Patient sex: M
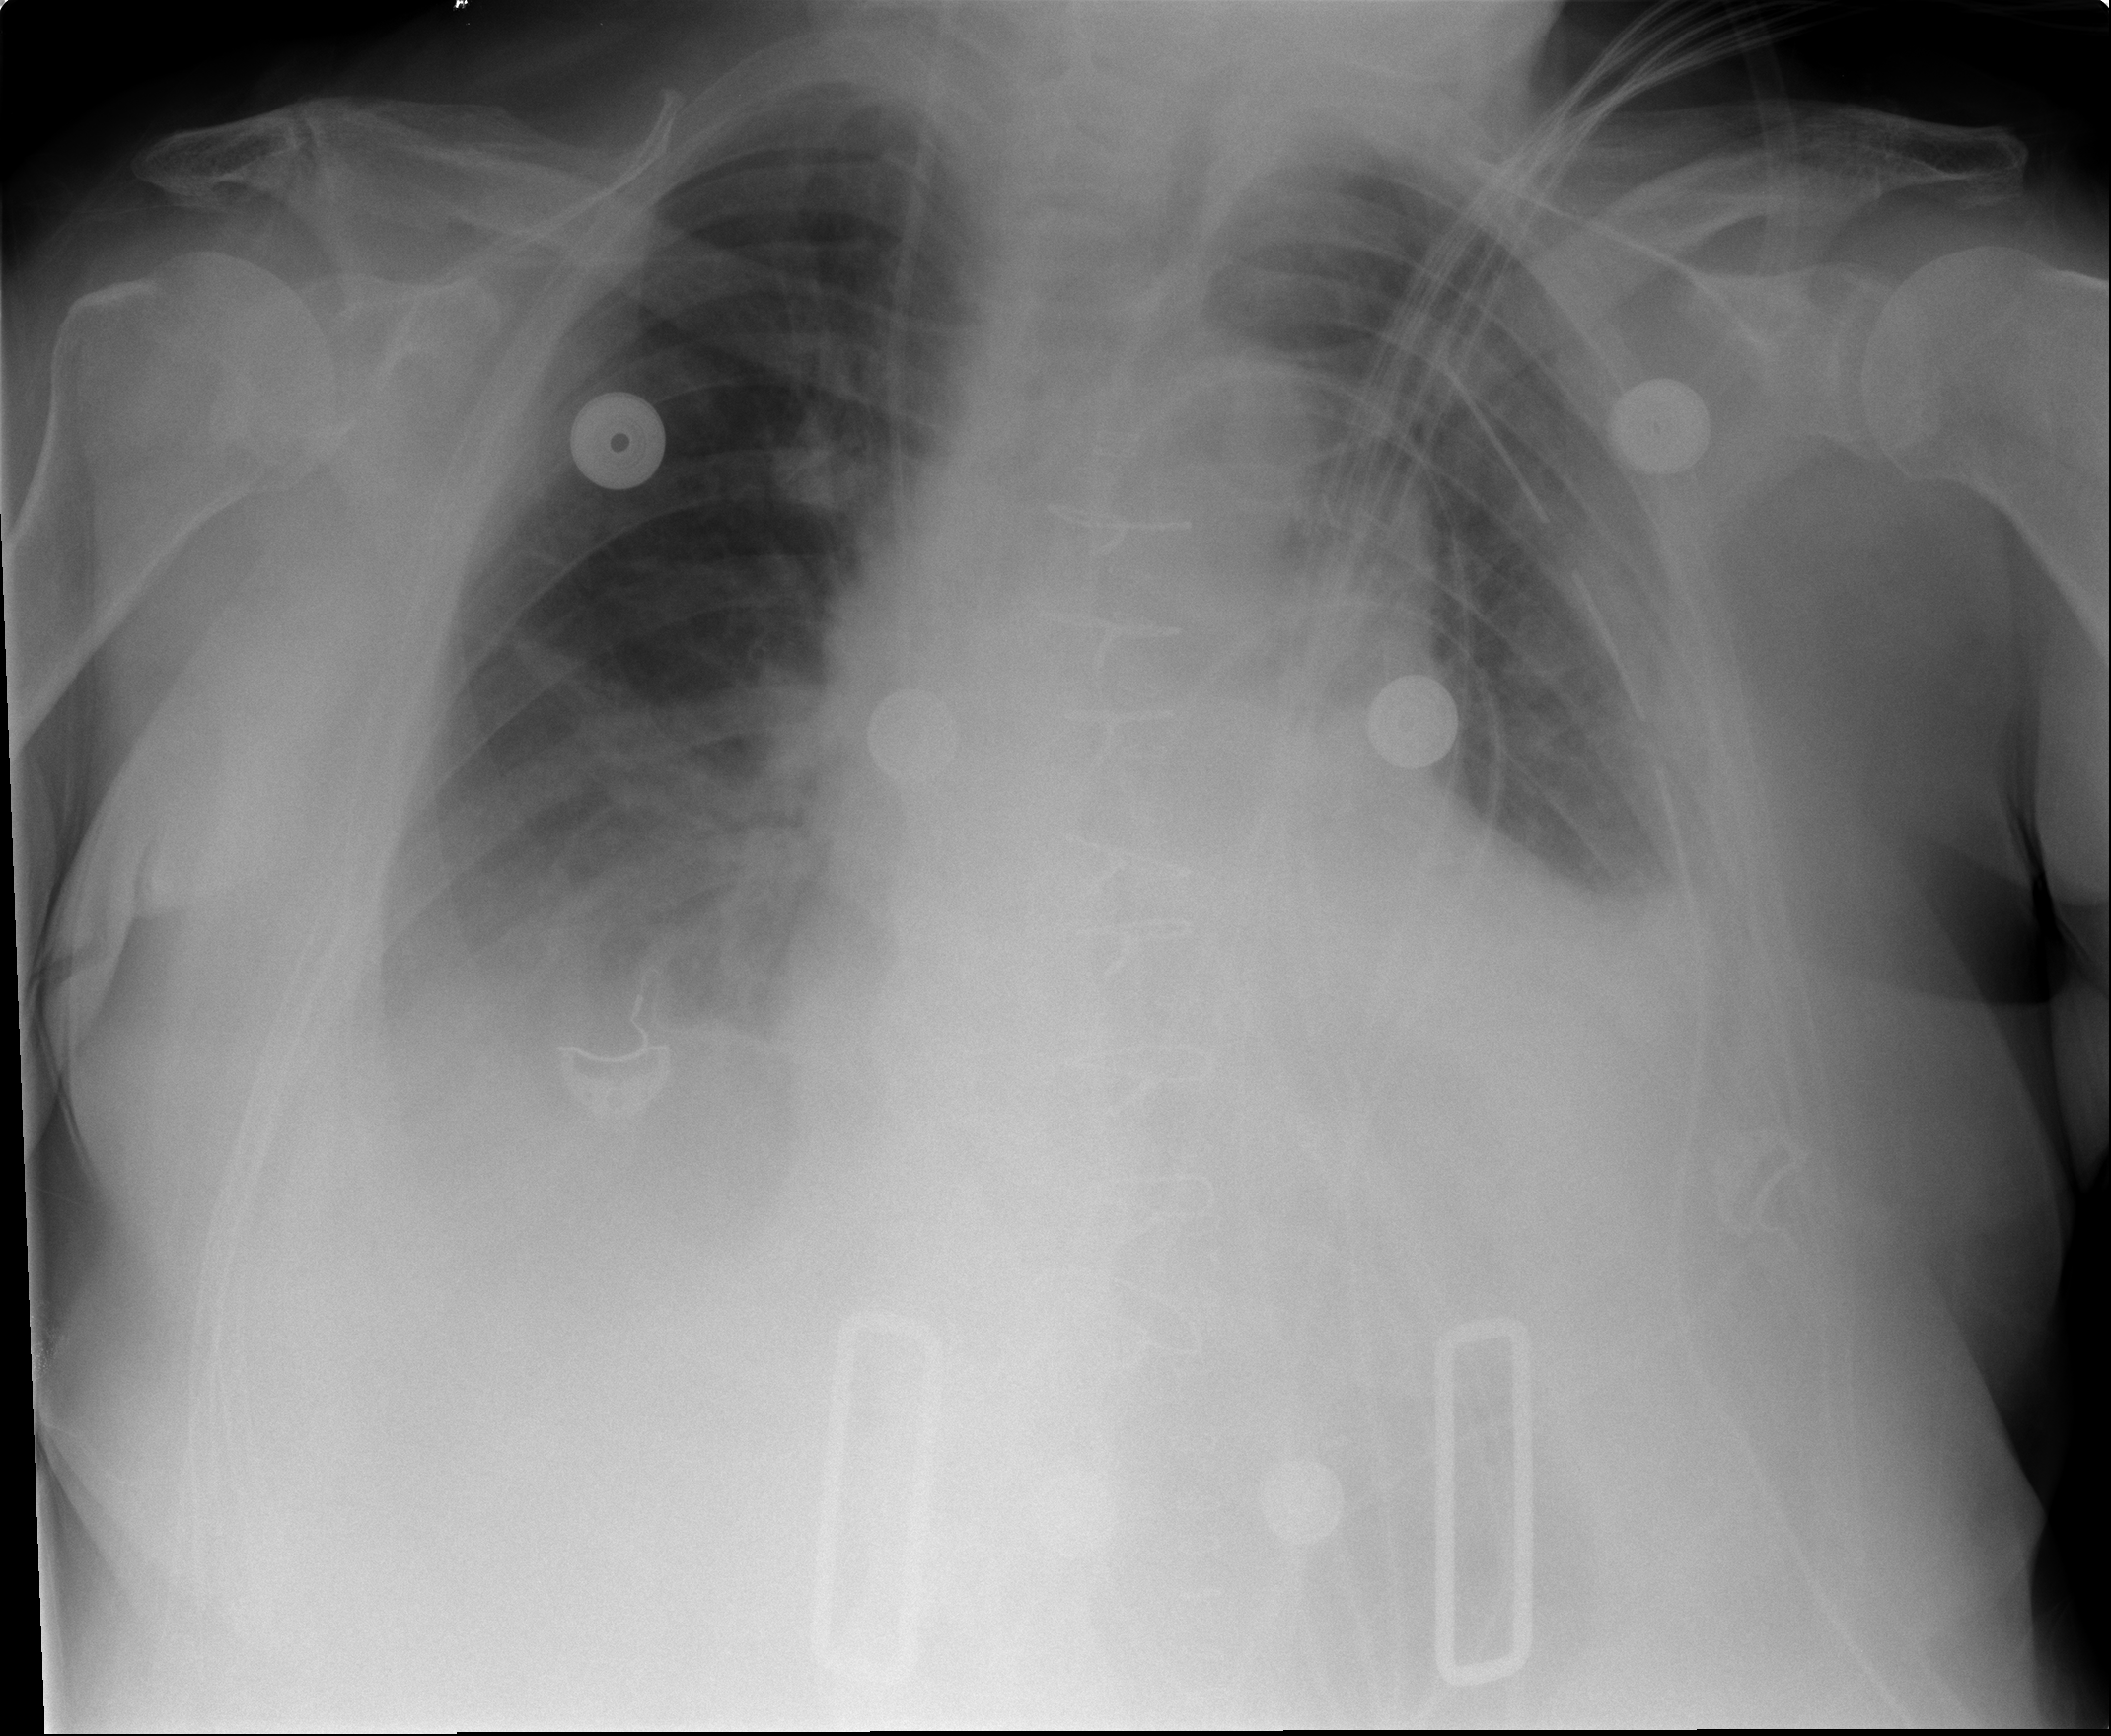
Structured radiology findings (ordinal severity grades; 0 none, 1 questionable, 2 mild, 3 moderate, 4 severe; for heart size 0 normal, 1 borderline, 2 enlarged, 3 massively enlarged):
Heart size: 2
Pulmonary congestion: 1
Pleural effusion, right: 2
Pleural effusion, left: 2
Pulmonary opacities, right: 2
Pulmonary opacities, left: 0
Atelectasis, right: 2
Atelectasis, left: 2